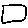
Label: square